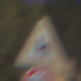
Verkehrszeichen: DoppelkurveZunaechstLinks
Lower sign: Geschwindigkeit70
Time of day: Midday
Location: Outdoor (Nature)
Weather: PartlyCloudy
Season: NotSpecified
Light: Natural